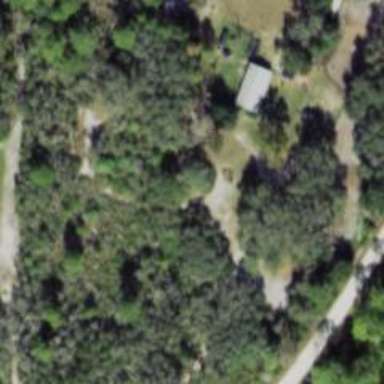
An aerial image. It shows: Driveway.